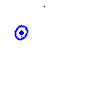
Particle: electron